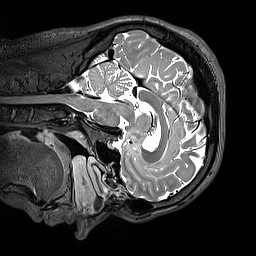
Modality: T2w
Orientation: sagittal
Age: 21
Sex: male
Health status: healthy
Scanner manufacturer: siemens
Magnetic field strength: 3 T
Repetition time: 3.2 s
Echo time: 0.412 s